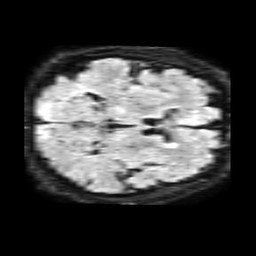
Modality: FLAIR
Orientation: axial
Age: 48
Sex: male
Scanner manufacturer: philips
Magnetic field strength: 1.5 T
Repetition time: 6 s
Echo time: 0.1016 s